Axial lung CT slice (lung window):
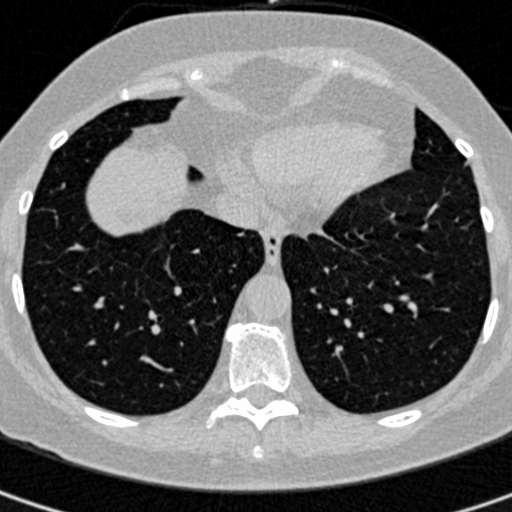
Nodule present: no